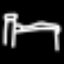
Label: bed